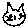
Label: cat